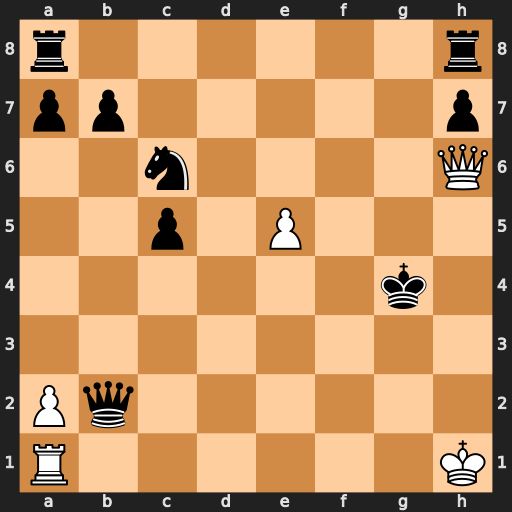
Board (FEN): r6r/pp5p/2n4Q/2p1P3/6k1/8/Pq6/R6K
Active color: w
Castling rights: -
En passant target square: -
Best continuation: Rg1+ Kf3 Qf6+ Ke3 Rg3+